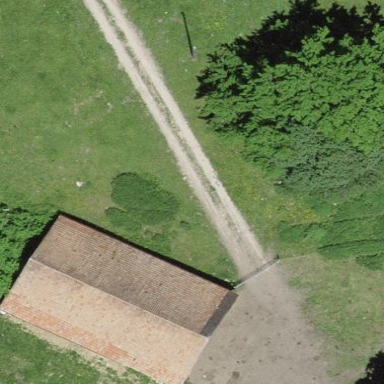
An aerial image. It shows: Cabin.